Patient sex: M
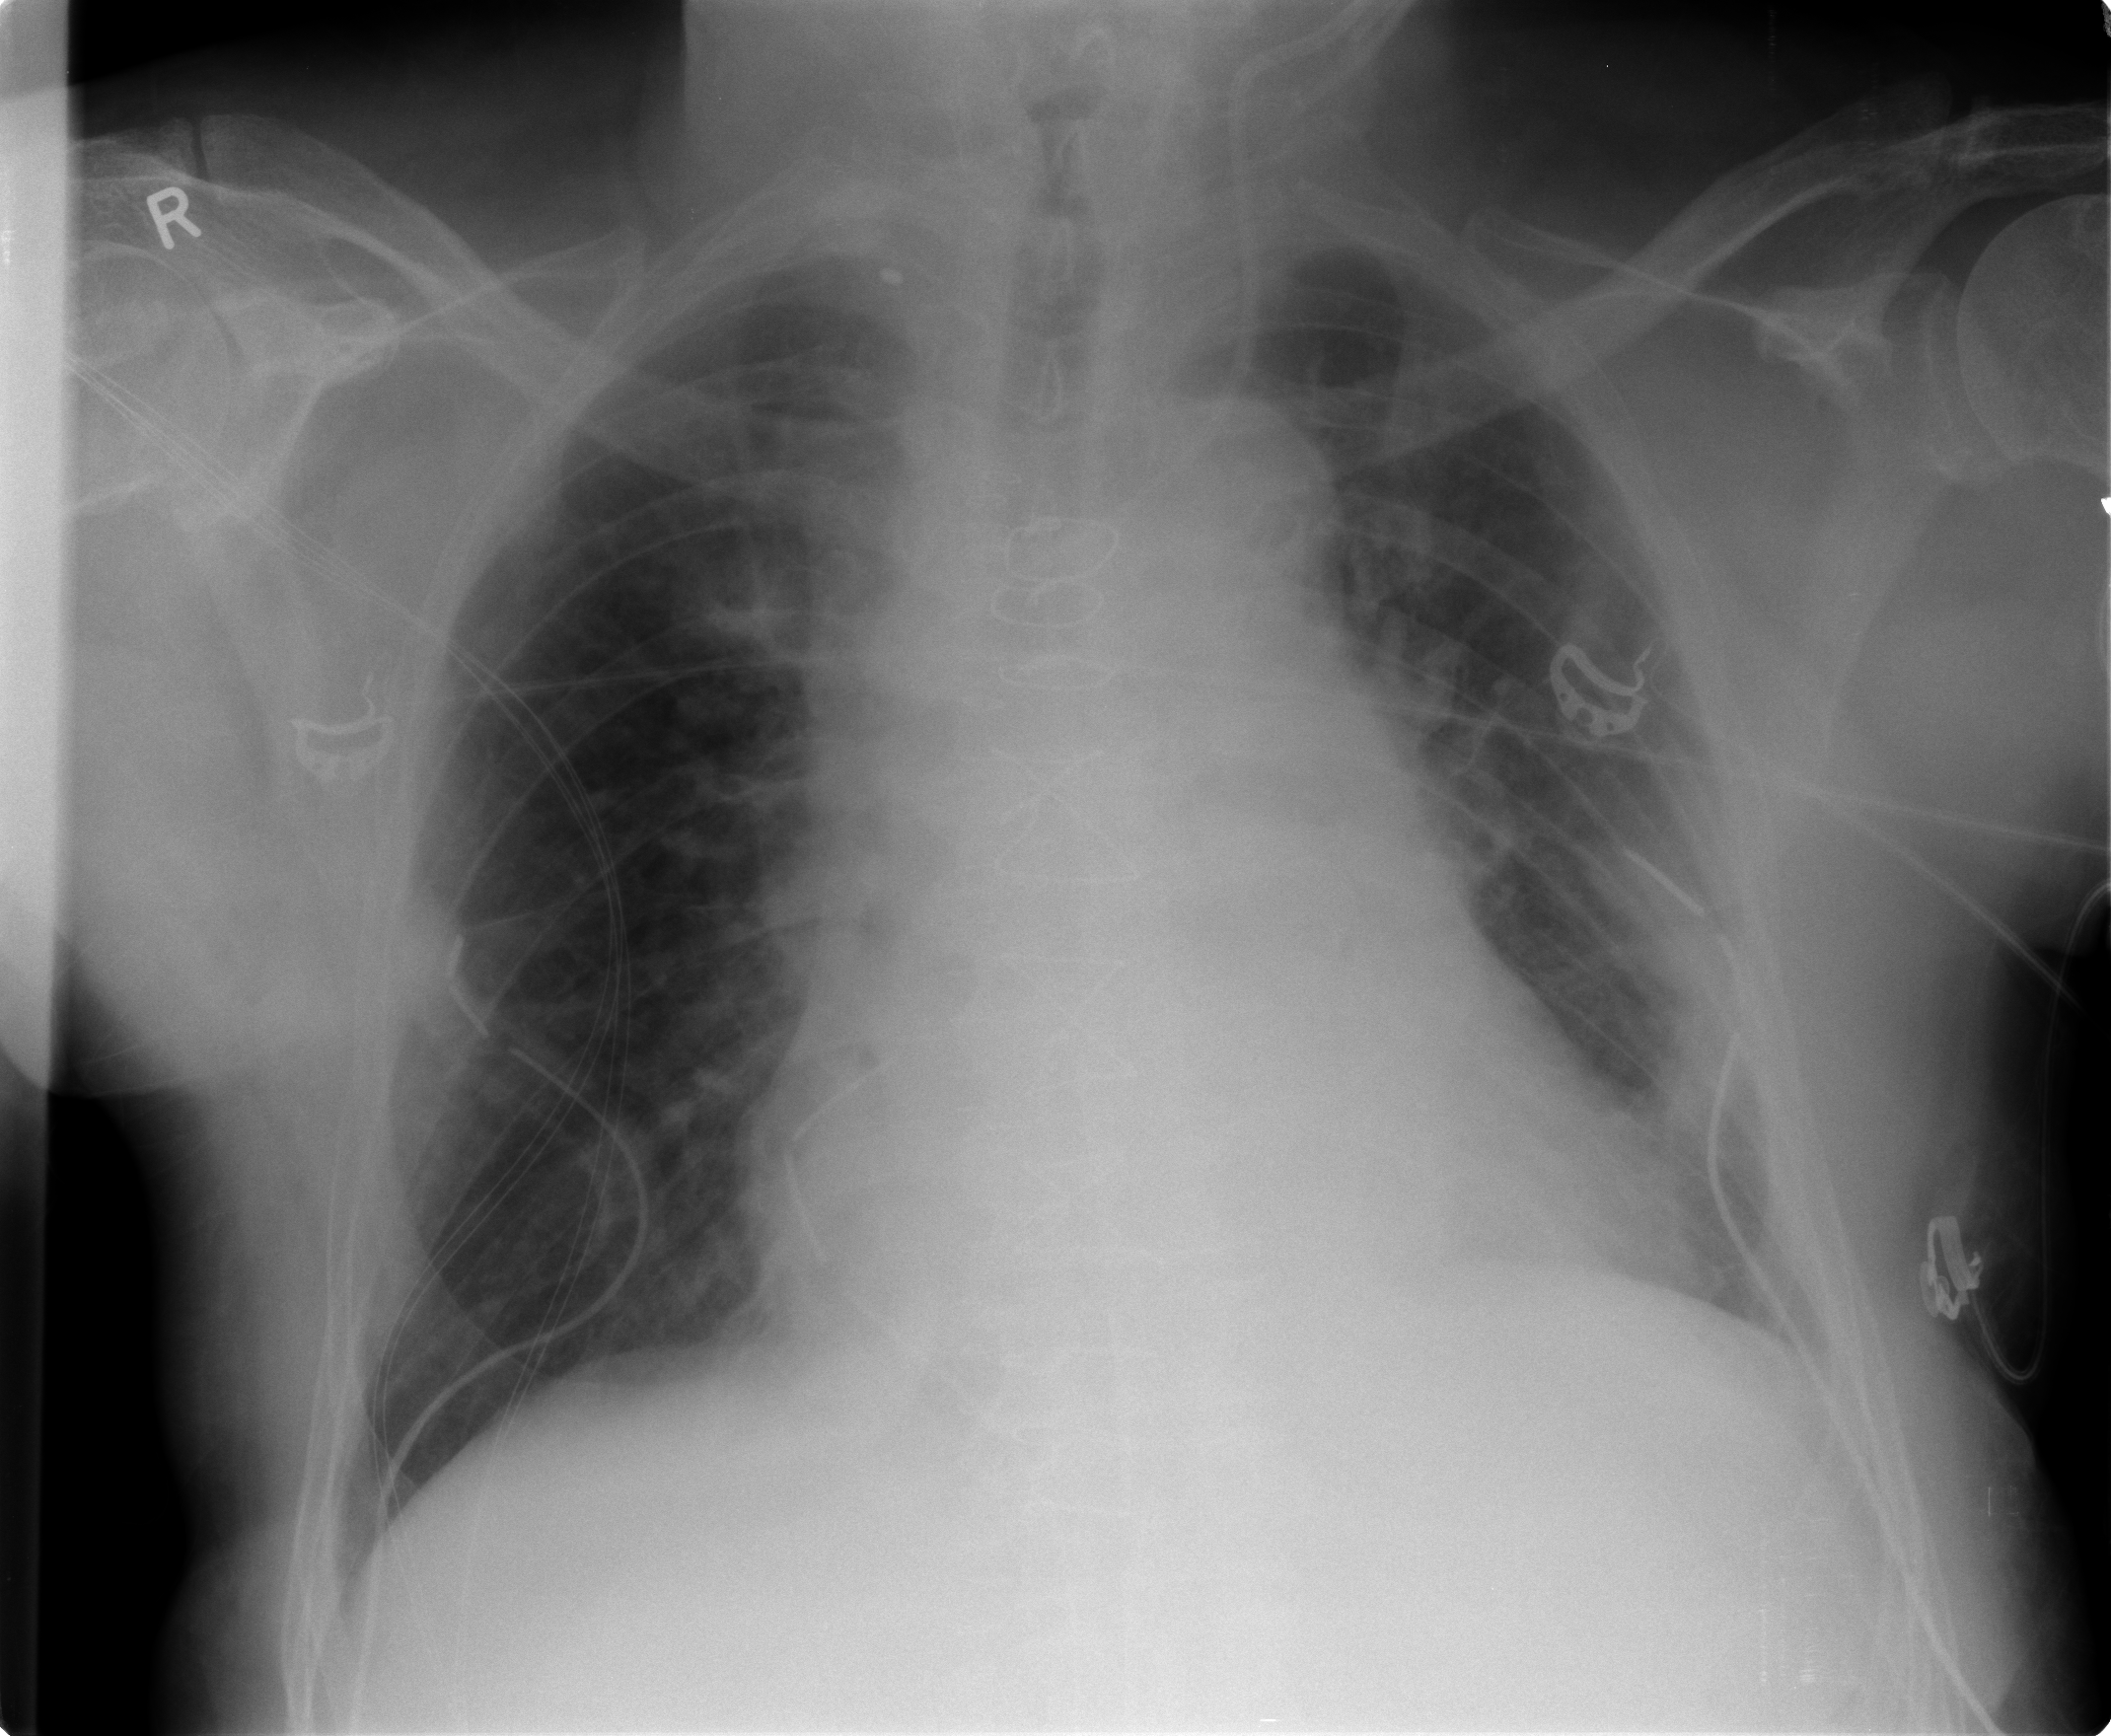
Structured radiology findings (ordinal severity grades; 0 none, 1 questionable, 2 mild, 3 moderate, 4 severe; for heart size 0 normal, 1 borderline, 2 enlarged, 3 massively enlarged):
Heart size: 2
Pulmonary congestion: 2
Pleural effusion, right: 0
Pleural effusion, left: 1
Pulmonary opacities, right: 0
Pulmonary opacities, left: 0
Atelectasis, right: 0
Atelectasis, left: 2